Question: Is the following markup incorrect, or is it a bug in the Razor engine in MVC4? Either way, what's the best workaround?
The entire content of is shown. It compiles fine, but the Intellisense error highlighting is annoying.

Hote that the '@:' syntax (instead of '<text></text>') isn't accepted either.
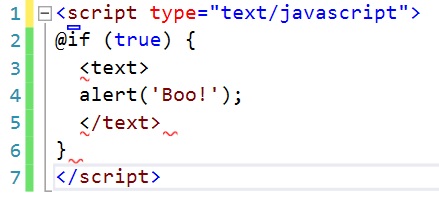
Answer: It's a little tricky to mix JavaScript with Razor. Personally, I find it easier to always separate these two guys by using either Razor '@function' or Razor custom '@helper'.
Here's a simple example:
'''
<script type="text/javascript">
function btn_clicked() {
@generateMyJavaScript()
}
</script>
<a href="javascript:void(0)" onclick='btn_clicked()'>Click on me</a>
@functions {
private MvcHtmlString generateMyJavaScript()
{
string jsBuilder = string.Empty;
if (true)
jsBuilder = "alert('Hey!');";
return MvcHtmlString.Create(jsBuilder);
}
}
'''